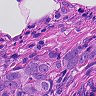
Metastatic tissue present: yes